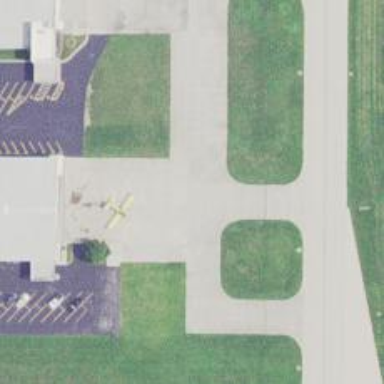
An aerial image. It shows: View of taxiway at the airport.